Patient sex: F
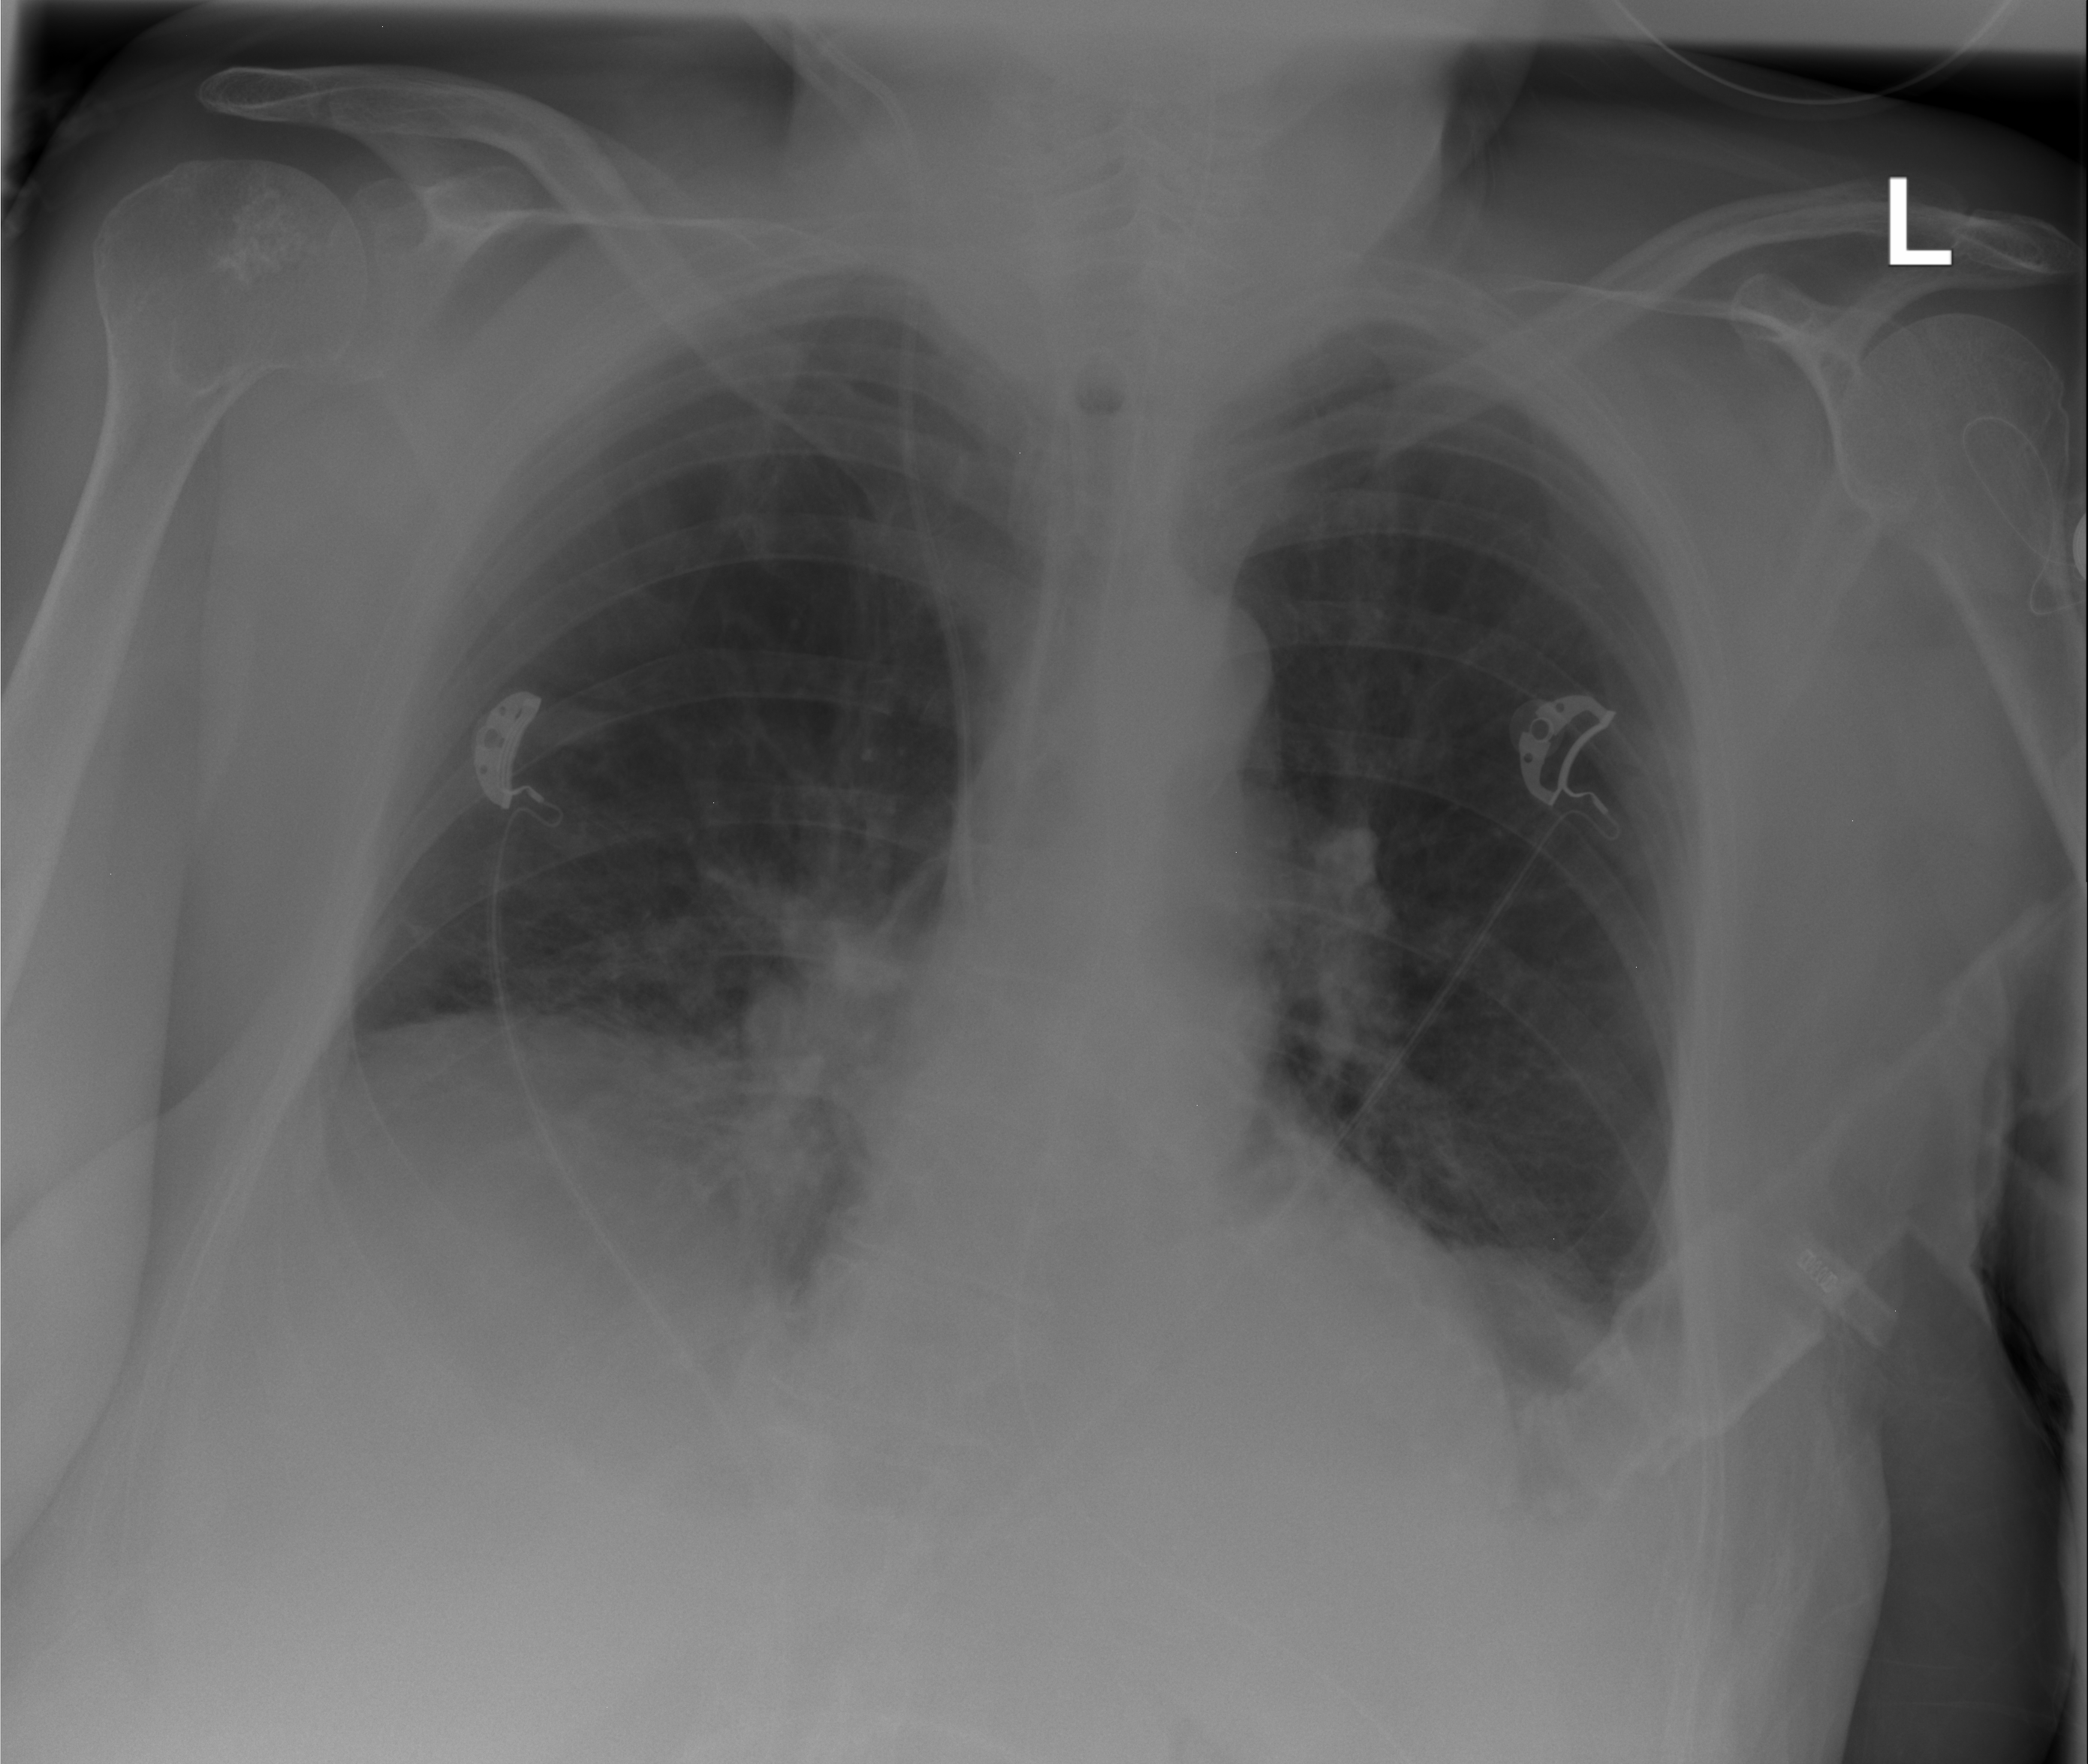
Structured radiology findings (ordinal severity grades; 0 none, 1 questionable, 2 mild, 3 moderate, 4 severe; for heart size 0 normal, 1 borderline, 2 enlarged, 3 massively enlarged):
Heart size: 0
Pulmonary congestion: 0
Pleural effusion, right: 0
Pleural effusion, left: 2
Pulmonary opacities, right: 0
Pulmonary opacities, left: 0
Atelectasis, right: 2
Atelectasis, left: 2